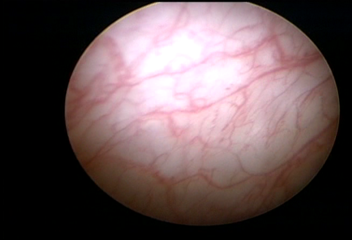
Modality: WLC
Class: Normal mucosa
Bladder cancer association: No